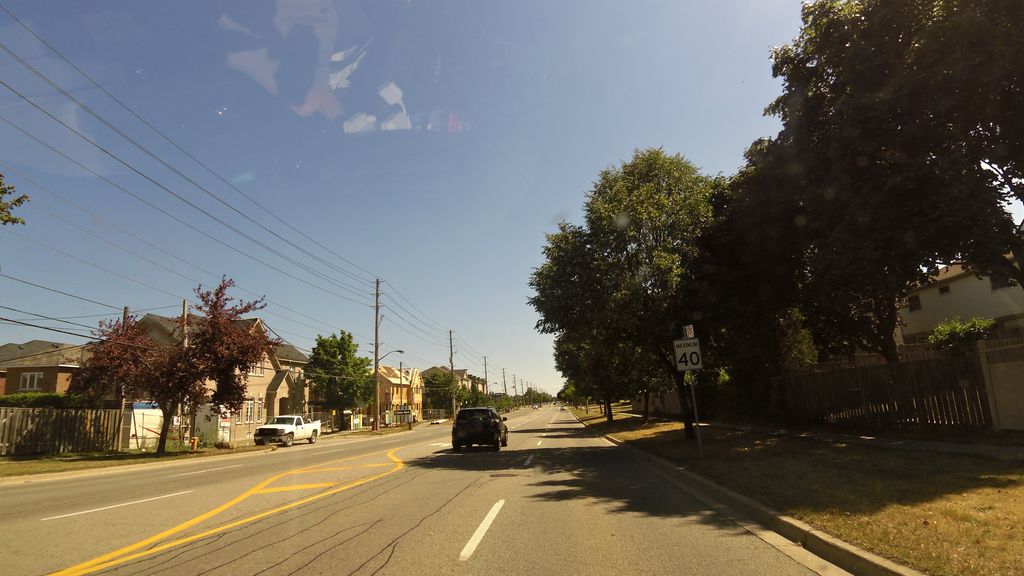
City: toronto